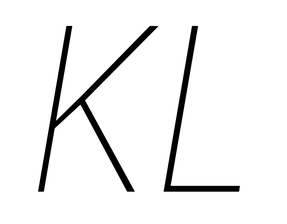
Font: Roboto-Italic_Condensed_Thin_Italic